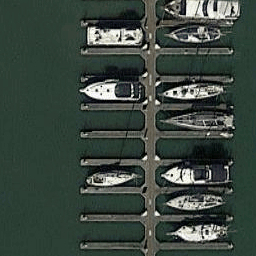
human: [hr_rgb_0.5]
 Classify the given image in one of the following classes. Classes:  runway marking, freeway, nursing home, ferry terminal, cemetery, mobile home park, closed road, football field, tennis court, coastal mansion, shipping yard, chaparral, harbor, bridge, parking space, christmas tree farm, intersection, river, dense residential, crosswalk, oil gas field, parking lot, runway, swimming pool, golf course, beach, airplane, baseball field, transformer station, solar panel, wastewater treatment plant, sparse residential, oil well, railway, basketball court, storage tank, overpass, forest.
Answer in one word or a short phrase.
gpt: harbor